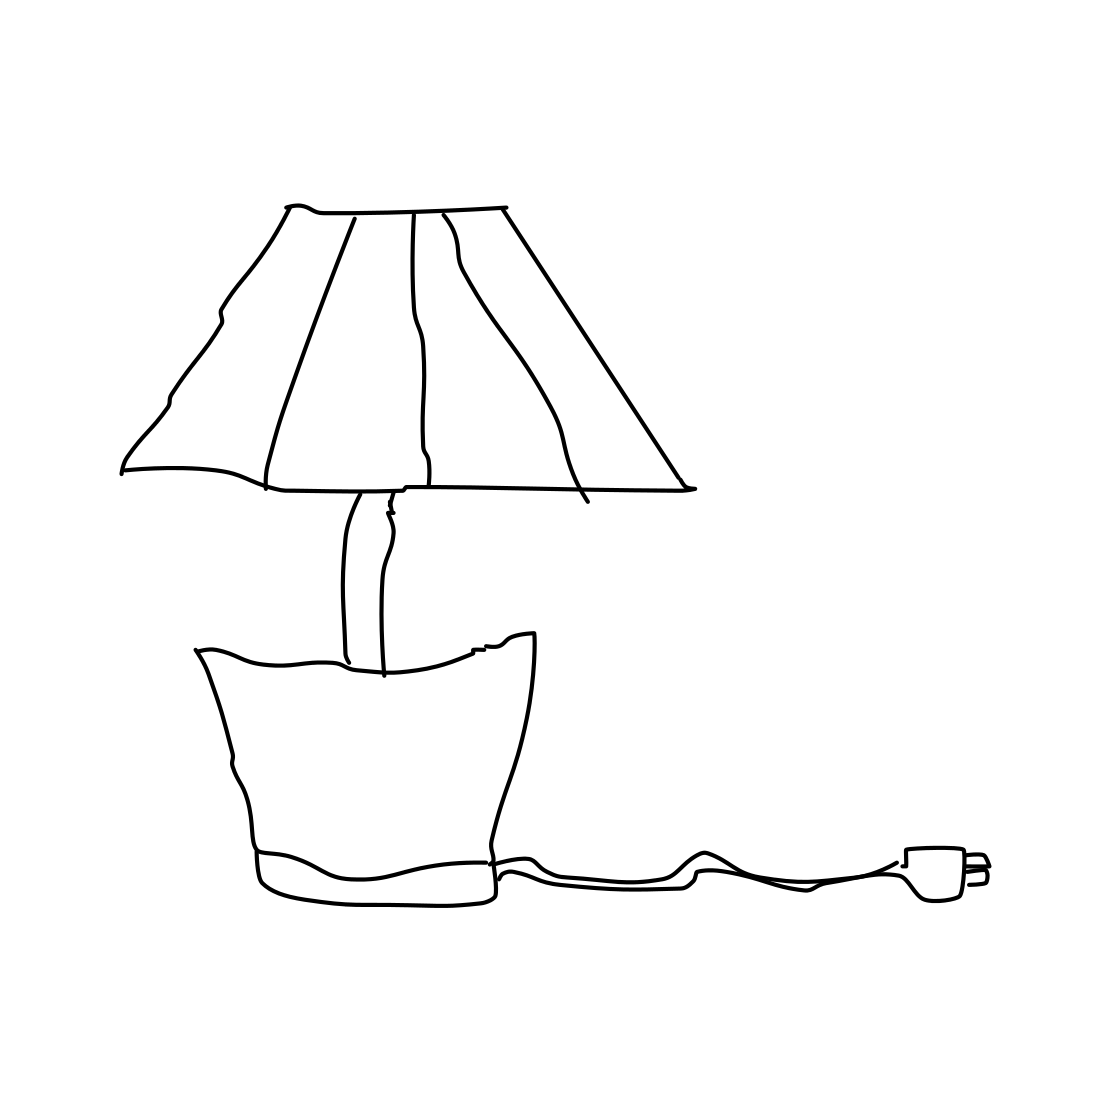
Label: tablelamp